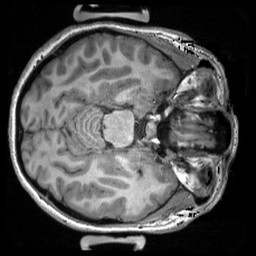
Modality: T1w
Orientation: axial
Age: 20
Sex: female